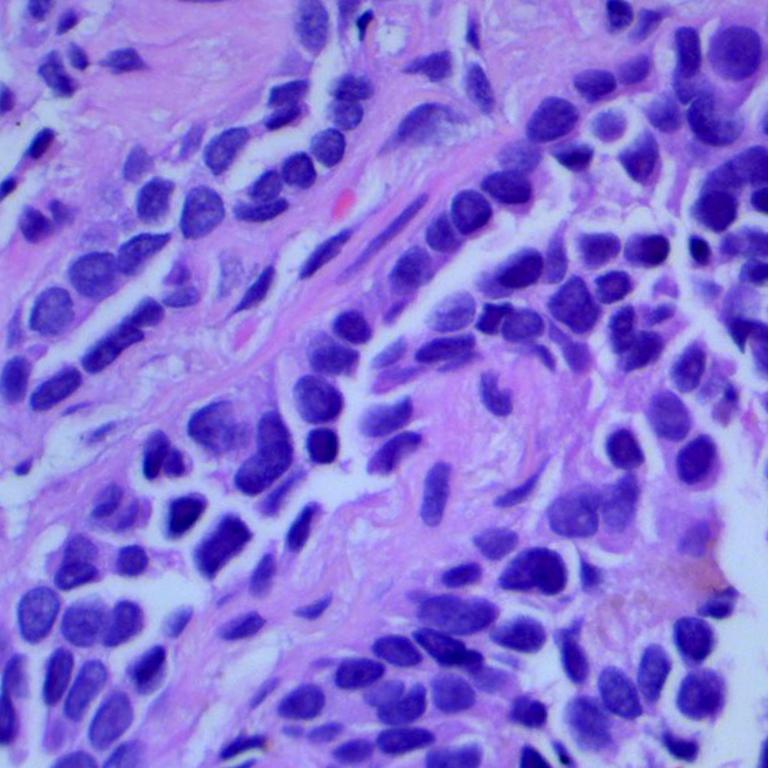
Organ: lung
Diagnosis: adenocarcinomas